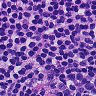
Metastatic tissue present: no